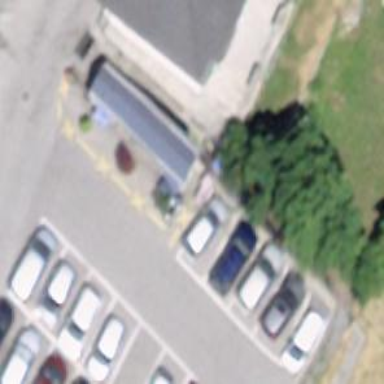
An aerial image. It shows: Toilets.